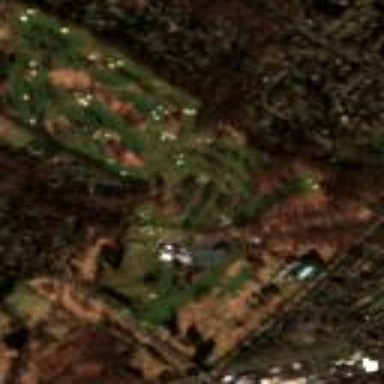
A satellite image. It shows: Golf course surrounded by greenery.